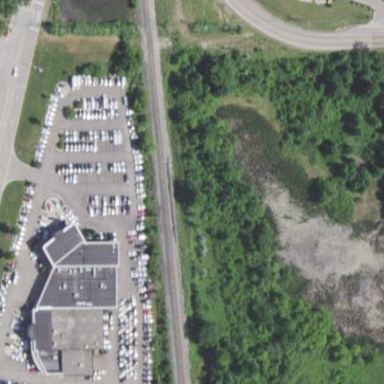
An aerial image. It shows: Retail area.